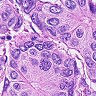
Metastatic tissue present: yes